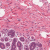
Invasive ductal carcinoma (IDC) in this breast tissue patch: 0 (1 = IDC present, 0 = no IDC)